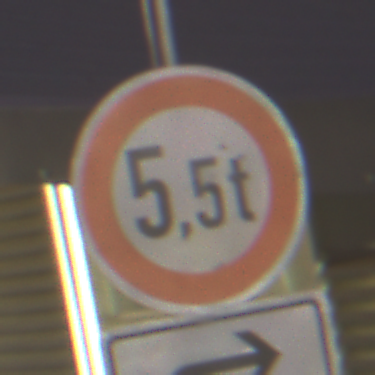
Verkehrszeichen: TatsaechlicheMasse
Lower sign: RichtungsangabeDurchPfeile5
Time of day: SunriseSunset
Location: Outdoor (Urban)
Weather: PartlyCloudy
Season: NotSpecified
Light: Artificial